Question: I wrote like this:
'''
this.myTreeView.FullRowSelect = true;
this.myTreeView.Size = new System.Drawing.Size(170, 300);
'''
and when I use this property 'myTreeView.Enabled = false', it becomes like this:

Shadowed only tree area, but not all control, how to fix this? (make all control been shadowed)
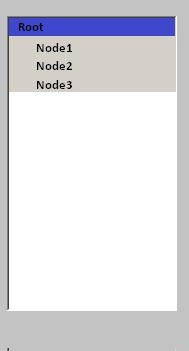
Answer: What about:
'''
.... Form()
{
this.InitializeComponent();
treeView1.EnabledChanged += (s, o) =>
{
treeView1.BackColor = treeView1.Enabled ? Color.White : SystemColors.Control;
};
....
}
'''